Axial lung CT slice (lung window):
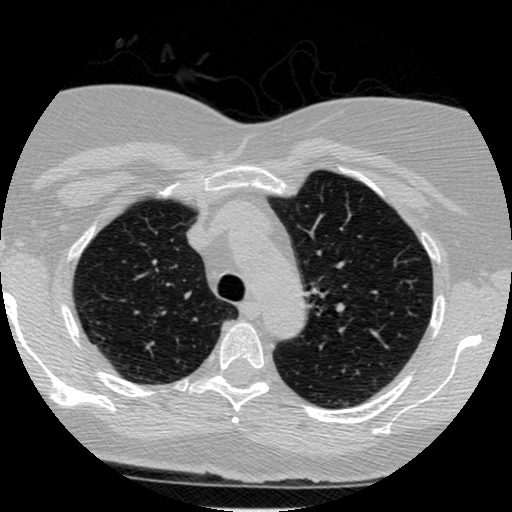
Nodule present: no